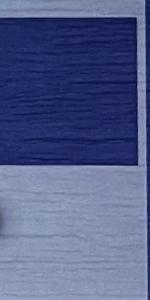
Label: Empty